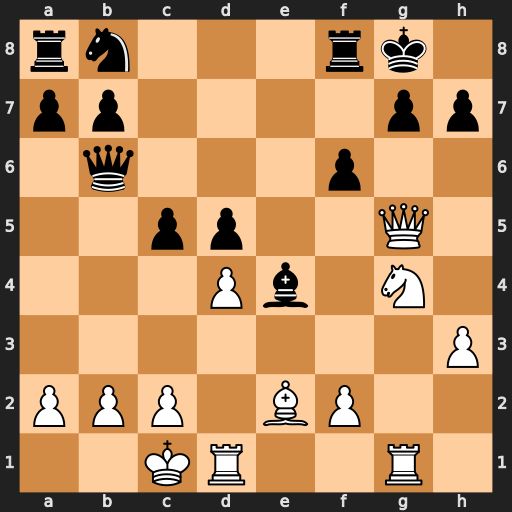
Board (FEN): rn3rk1/pp4pp/1q3p2/2pp2Q1/3Pb1N1/7P/PPP1BP2/2KR2R1
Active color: w
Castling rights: -
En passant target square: -
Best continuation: Nh6+ Kh8 Qxg7#